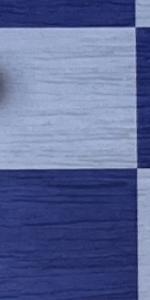
Label: Empty